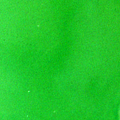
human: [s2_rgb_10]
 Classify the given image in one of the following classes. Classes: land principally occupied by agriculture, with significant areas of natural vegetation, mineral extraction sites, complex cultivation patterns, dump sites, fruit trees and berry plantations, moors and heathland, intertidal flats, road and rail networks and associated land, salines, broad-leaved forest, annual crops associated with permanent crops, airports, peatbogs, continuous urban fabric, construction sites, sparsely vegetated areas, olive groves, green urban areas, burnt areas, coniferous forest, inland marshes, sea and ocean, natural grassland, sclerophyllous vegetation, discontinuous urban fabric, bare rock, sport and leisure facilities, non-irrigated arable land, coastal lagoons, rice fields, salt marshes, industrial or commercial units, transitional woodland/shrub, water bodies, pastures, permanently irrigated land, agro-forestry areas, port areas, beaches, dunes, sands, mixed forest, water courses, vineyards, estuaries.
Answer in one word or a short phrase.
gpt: water bodies